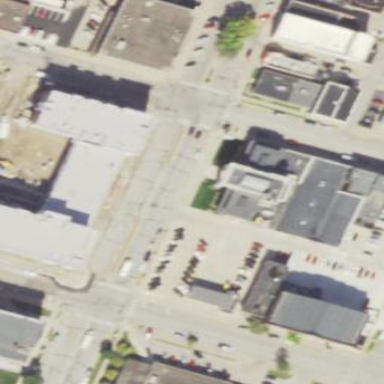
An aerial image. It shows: Bank building.